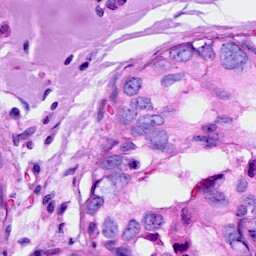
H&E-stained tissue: Breast